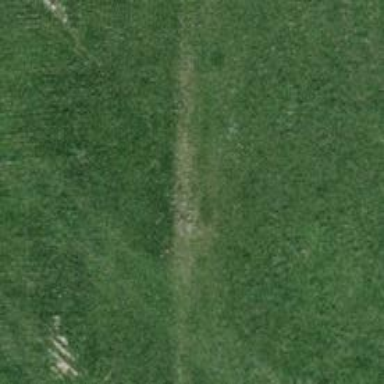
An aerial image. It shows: Grassy track with grade 5 track type.